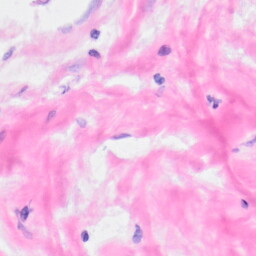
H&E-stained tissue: Kidney